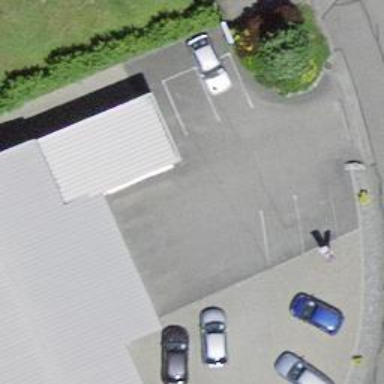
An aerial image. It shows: Shop that sells cars.